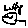
Label: cat